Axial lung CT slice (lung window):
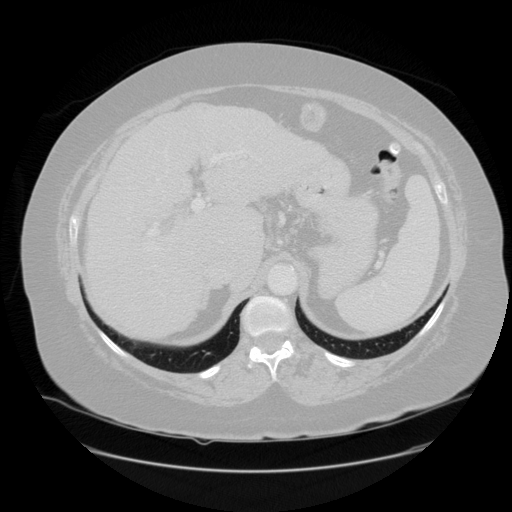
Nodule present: no